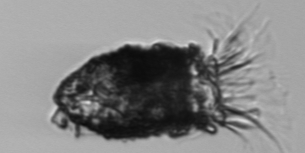
Label: Stenosemella_pacifica